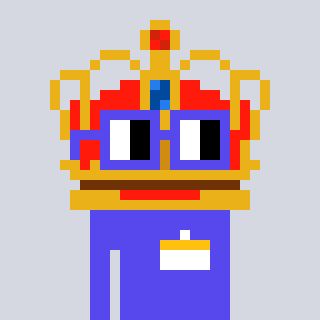
a pixel art character with square blue glasses, a crown-shaped head and a computerblue-colored body on a cool background